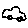
Label: car